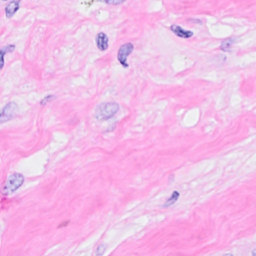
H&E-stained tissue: Breast